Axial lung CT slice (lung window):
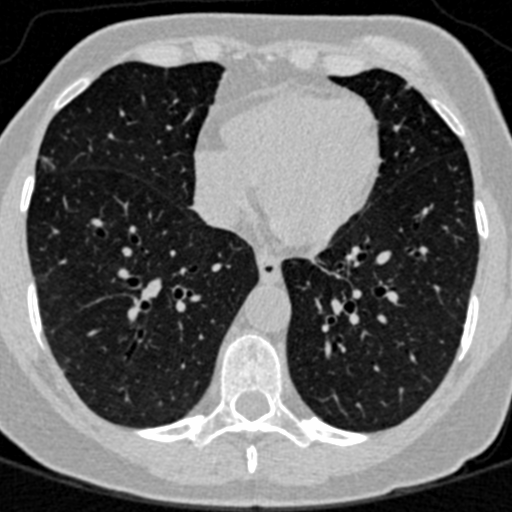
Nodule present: yes
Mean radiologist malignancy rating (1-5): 3